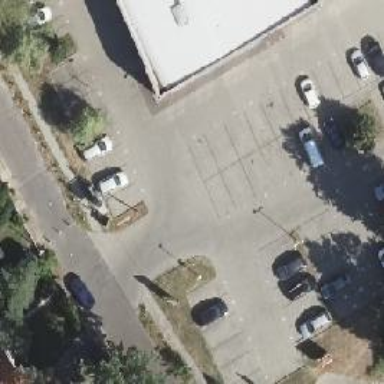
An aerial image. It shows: Road serving as parking aisle.